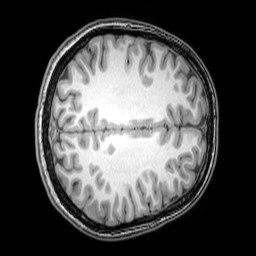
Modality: T1w
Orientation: axial
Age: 21
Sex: female
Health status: healthy
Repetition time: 0.081 s
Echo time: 0.037 s